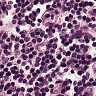
Metastatic tissue present: no